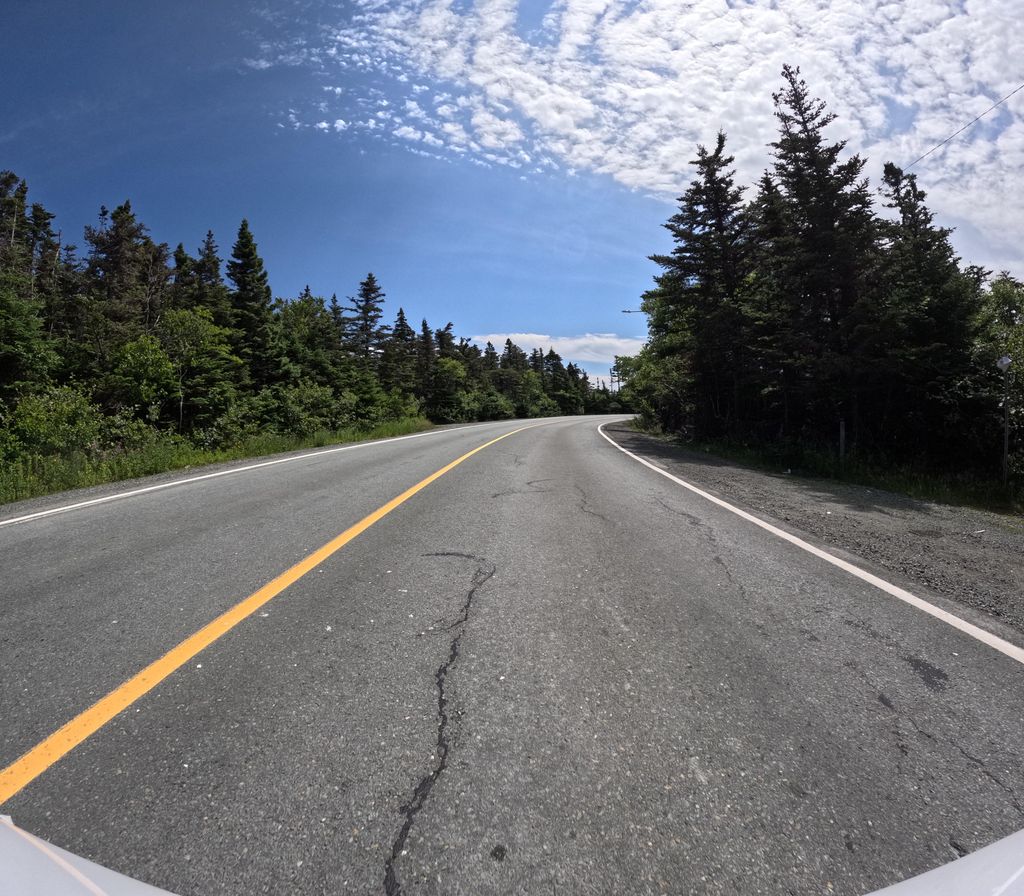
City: st_johns